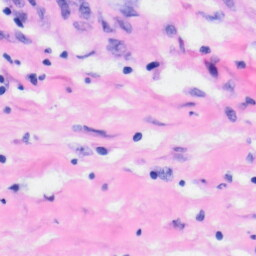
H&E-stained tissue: Liver